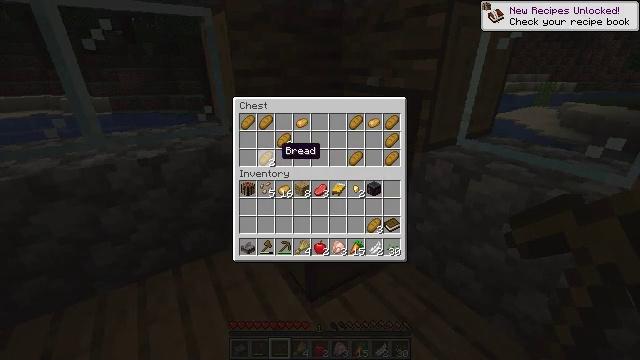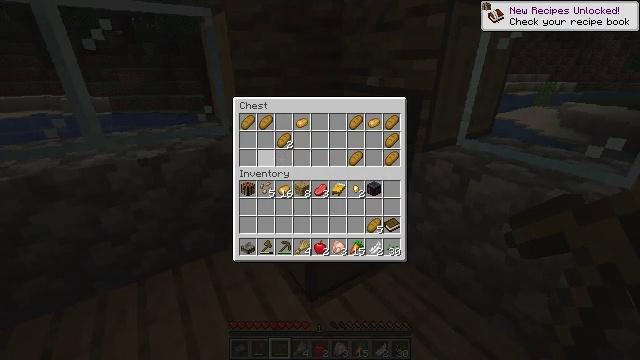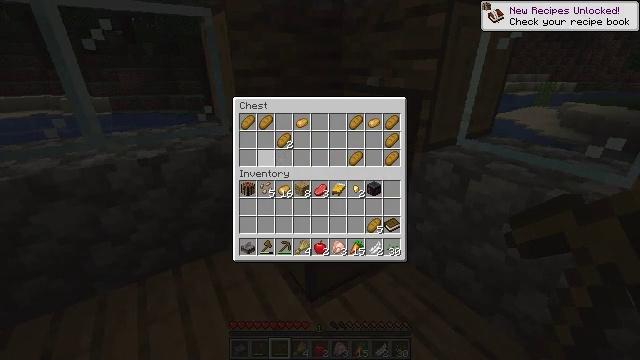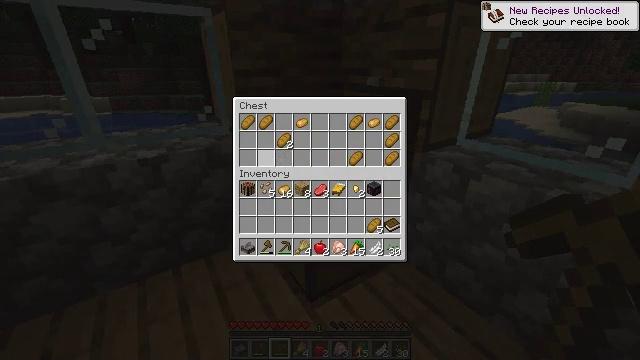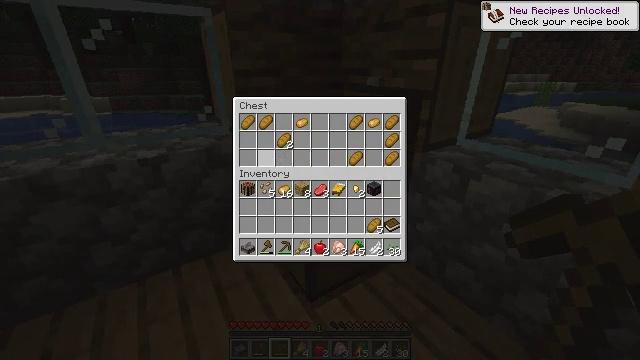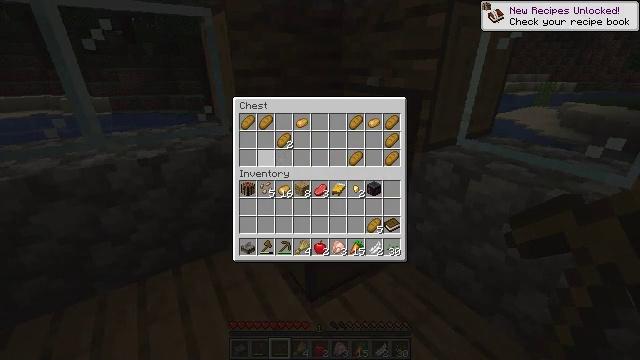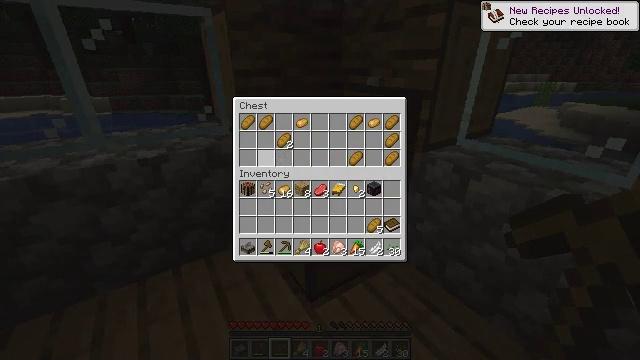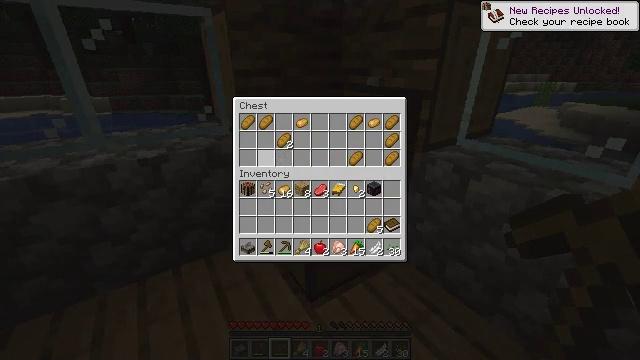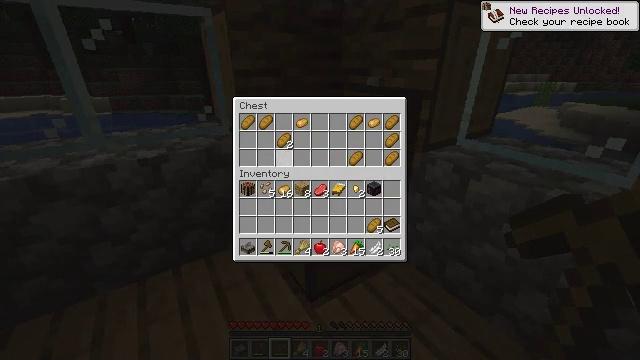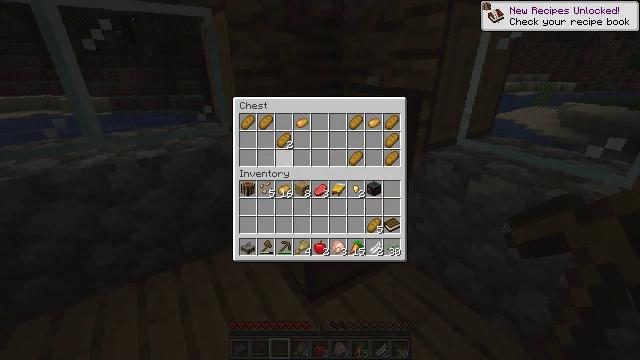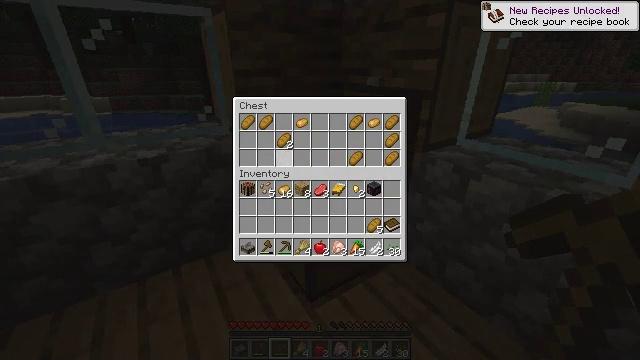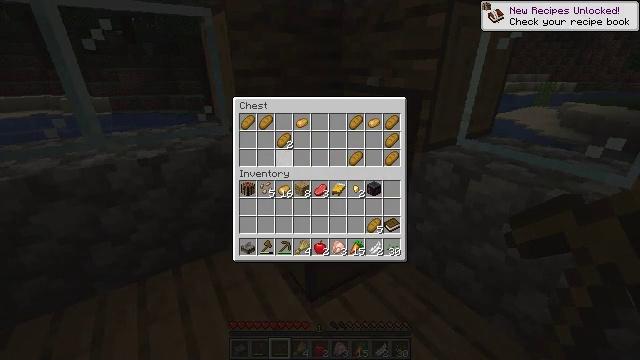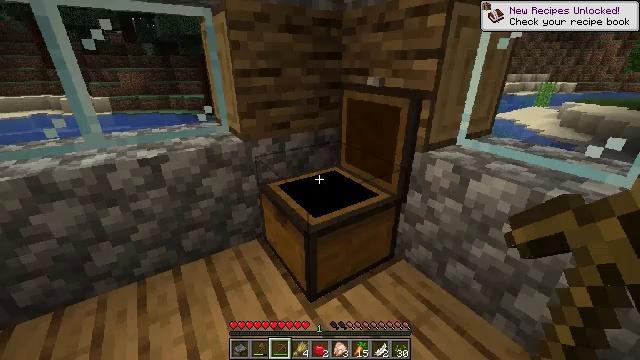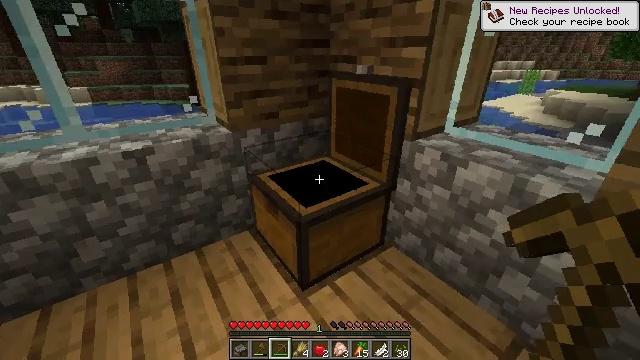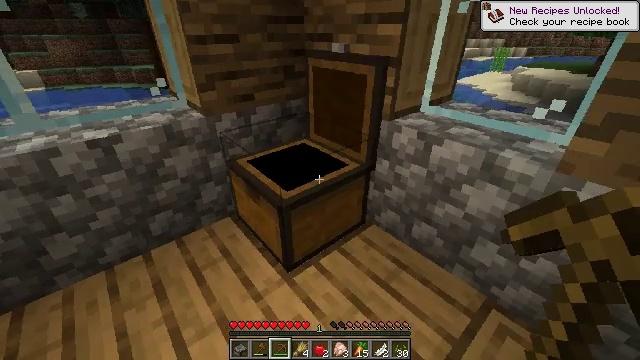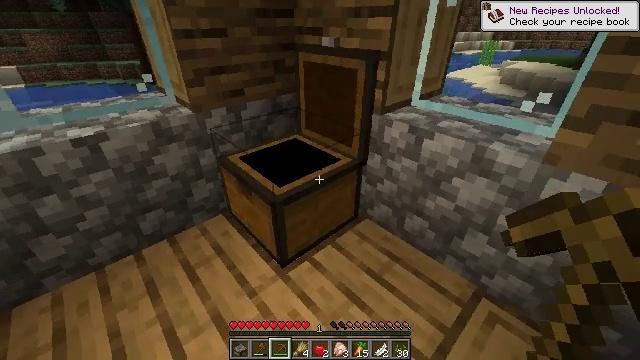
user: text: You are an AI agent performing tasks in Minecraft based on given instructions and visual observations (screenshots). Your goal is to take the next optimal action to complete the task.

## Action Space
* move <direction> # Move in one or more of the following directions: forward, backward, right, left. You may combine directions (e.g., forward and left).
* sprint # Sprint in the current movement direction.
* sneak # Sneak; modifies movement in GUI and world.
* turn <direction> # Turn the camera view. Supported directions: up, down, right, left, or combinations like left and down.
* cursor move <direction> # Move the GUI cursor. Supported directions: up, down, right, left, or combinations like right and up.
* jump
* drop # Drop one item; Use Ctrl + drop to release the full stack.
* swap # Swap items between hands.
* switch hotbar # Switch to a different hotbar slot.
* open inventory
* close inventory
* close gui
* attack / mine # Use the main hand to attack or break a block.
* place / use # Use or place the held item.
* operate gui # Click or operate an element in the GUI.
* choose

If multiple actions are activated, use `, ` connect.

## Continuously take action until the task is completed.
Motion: motion action
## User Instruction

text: Attack the chest to pick it up.
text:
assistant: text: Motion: sneak, cursor move left, operate gui
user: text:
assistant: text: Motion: sneak, operate gui
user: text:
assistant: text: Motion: sneak
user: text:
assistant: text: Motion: sneak, operate gui
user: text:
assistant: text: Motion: sneak, operate gui
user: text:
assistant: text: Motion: sneak, operate gui
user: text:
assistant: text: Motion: sneak, cursor move right
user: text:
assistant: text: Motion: sneak, operate gui
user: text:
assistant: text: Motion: sneak, operate gui
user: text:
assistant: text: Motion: sneak, operate gui
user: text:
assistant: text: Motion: sneak
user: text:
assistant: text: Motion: no_op
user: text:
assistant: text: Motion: turn right and down, close gui
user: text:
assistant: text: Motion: turn right and down, open inventory
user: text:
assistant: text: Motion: turn right and down
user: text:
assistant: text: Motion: turn right
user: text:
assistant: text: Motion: no_op
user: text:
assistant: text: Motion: no_op
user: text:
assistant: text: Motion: move forward
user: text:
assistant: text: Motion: move forward
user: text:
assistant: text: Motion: move forward
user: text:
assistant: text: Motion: no_op
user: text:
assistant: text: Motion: turn left
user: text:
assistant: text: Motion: no_op
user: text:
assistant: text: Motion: turn down
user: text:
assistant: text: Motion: turn left and down
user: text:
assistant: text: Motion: turn left and down
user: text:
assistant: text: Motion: turn left and down, attack / mine
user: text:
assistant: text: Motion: attack / mine
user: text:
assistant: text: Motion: attack / mine